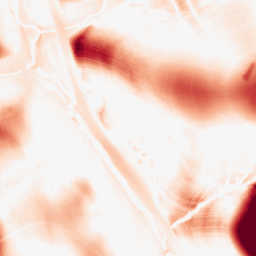
Category: morphological
Decomposition family: morphological
Decomposition parameters: operation: opening
size: 50
Upsampling method: regularized
Upsampling parameters: scale: 4
lambda_reg: 0.001
Upsampling scale: 4